Brain MRI, t1w sequence, axial 2D slice.
Patient: age 35, sex F, weight 78 kg, height 1.78 m
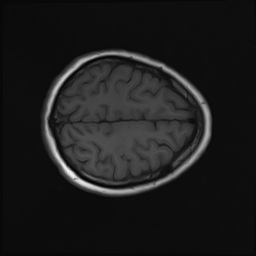